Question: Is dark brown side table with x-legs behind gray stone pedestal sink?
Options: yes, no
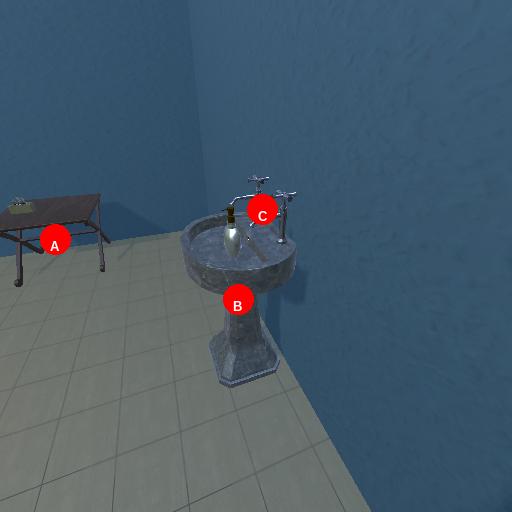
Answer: yes